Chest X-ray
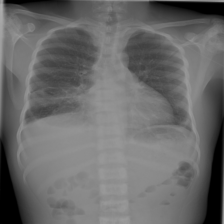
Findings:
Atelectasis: negative
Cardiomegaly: negative
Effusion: negative
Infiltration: positive
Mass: negative
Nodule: negative
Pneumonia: negative
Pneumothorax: negative
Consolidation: negative
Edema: negative
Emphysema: negative
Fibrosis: negative
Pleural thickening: negative
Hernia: negative